Aerial crown-view tile of a tropical tree (Barro Colorado Island, Panama), acquired 20250124:
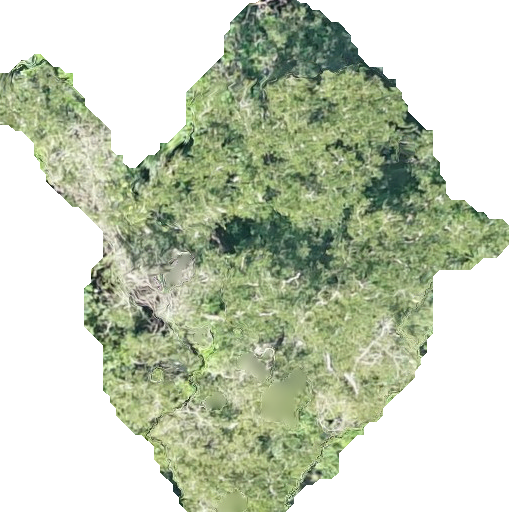
Species: Platypodium elegans
GBIF accepted scientific name: Platypodium elegans
Crown area: 215.881 m²